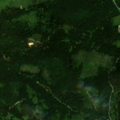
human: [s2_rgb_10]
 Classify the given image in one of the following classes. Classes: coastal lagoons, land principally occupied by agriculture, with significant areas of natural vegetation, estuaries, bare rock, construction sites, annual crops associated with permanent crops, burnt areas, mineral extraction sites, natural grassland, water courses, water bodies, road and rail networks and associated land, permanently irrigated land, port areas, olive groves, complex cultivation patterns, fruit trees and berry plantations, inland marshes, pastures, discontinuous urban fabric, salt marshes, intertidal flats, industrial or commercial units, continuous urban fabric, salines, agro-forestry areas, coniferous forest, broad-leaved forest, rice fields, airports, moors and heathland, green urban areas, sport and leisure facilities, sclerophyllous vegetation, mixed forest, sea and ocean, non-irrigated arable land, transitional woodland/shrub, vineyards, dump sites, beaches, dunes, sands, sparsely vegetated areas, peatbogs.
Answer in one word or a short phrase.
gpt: coniferous forest, transitional woodland/shrub